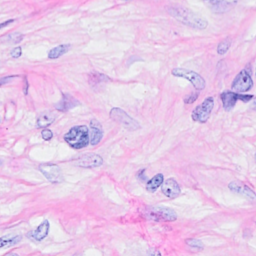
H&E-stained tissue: Breast